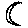
Label: moon